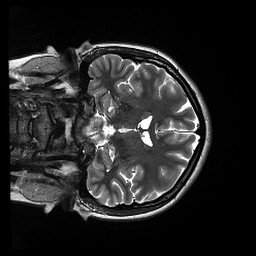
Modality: T2w
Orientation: coronal
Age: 18
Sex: female
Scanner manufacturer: siemens
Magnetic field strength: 3 T
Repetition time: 13.52 s
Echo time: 0.088 s